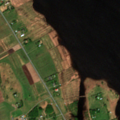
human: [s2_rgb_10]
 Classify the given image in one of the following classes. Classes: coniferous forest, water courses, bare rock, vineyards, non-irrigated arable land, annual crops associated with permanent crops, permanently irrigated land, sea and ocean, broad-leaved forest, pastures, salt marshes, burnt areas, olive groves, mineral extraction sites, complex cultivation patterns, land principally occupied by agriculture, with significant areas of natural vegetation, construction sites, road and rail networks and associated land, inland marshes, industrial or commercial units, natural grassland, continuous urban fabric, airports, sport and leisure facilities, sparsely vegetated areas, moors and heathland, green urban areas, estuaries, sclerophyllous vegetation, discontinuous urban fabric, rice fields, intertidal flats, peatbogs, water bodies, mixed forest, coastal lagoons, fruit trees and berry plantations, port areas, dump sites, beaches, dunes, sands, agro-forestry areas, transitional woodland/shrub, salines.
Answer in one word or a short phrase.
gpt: transitional woodland/shrub, water courses